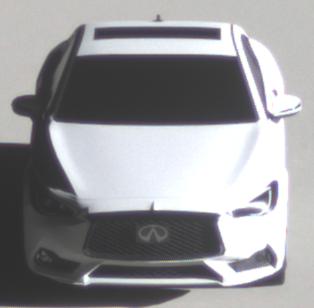
Make: Infiniti
Model: Q60 2.0t
Detailed model: Q60 (V37)
Model produced from: 2016/10
Model produced until: 2018/08
Doors: 2
Color: white
Road condition: dry road
Daytime: morning or afternoon
Contrast: high contrast